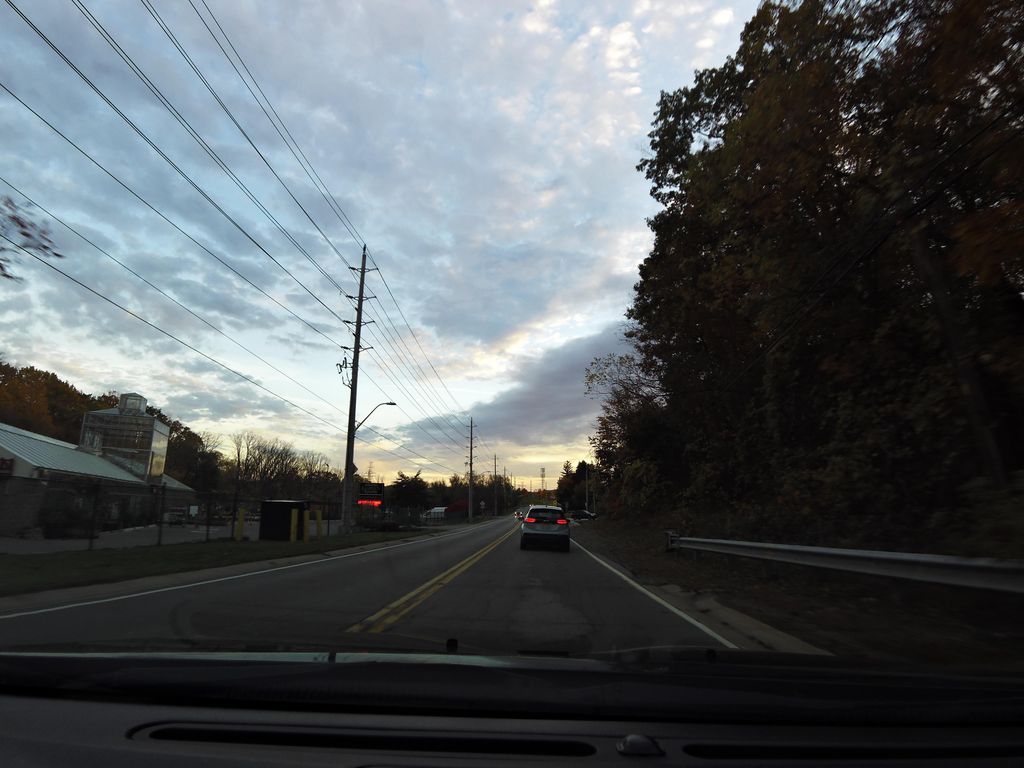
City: hamilton